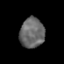
Tissue: prostate
Cell type: T cells
Senescence score: 0.3512
Nuclear area (px): 718
Mean DAPI intensity: 104.918